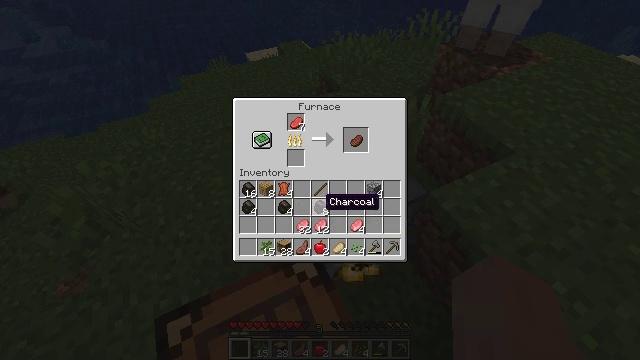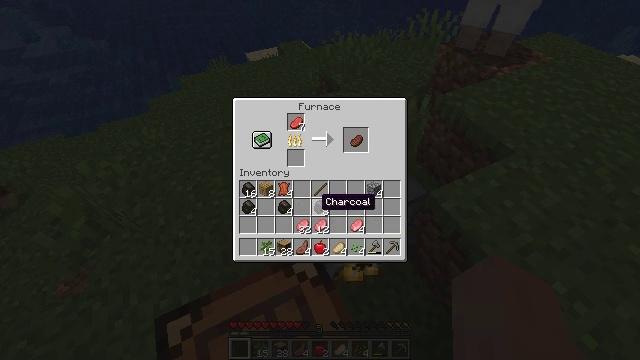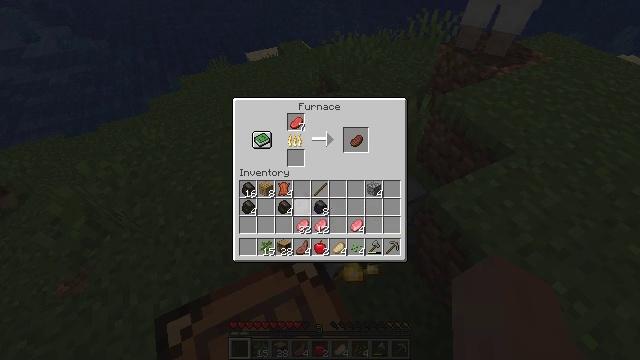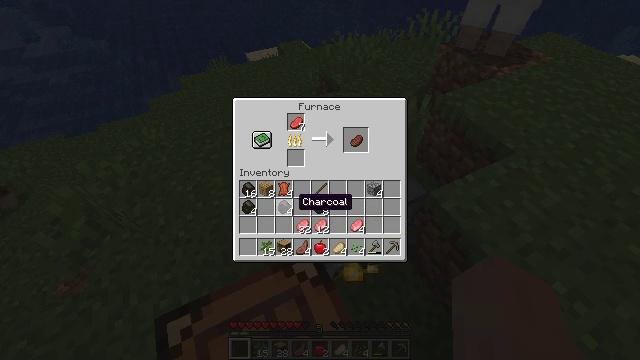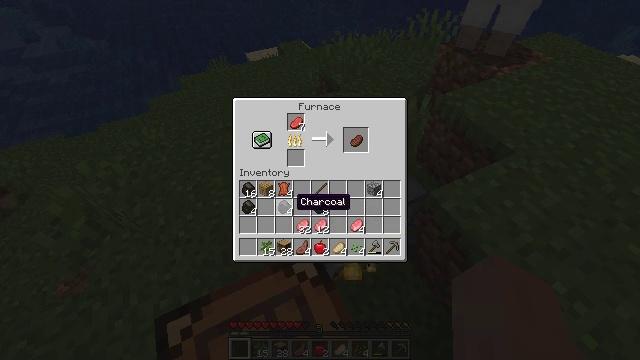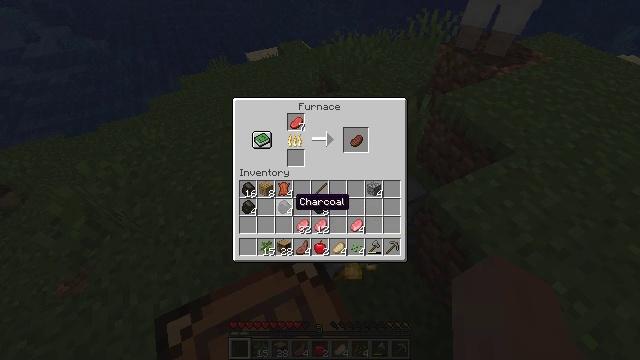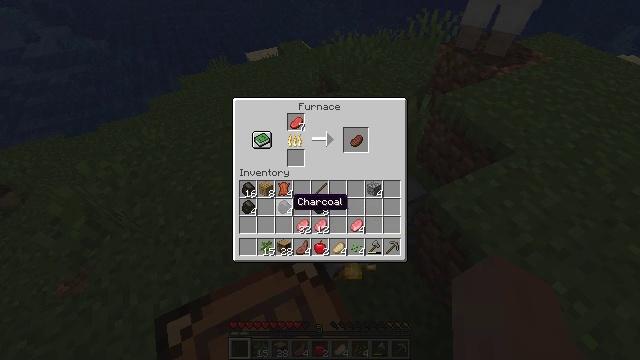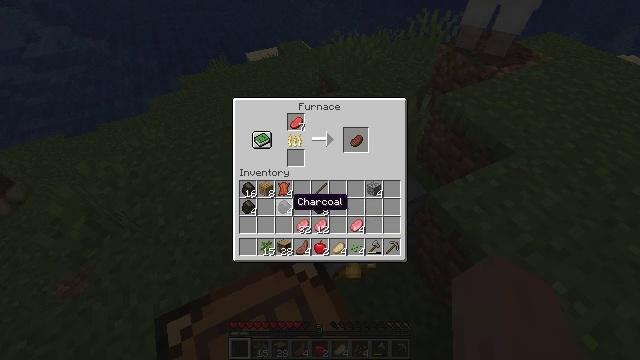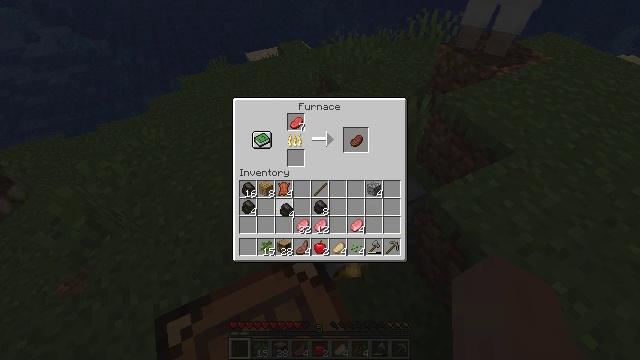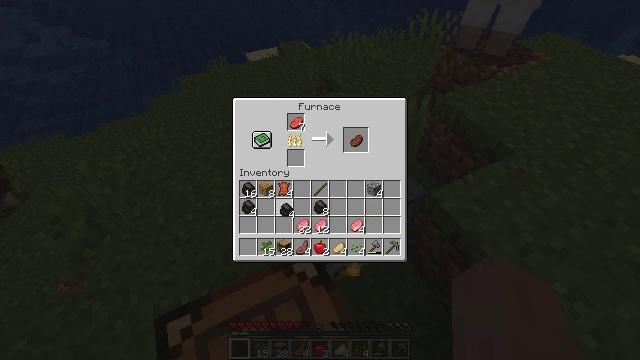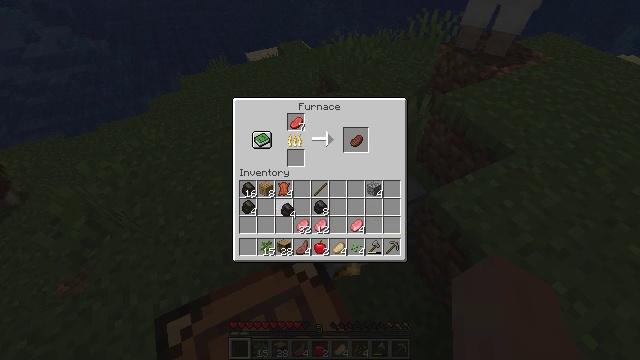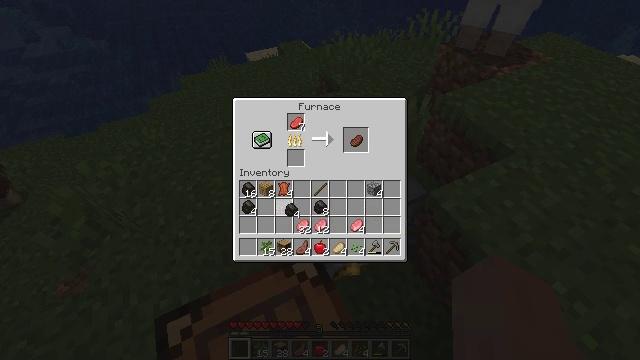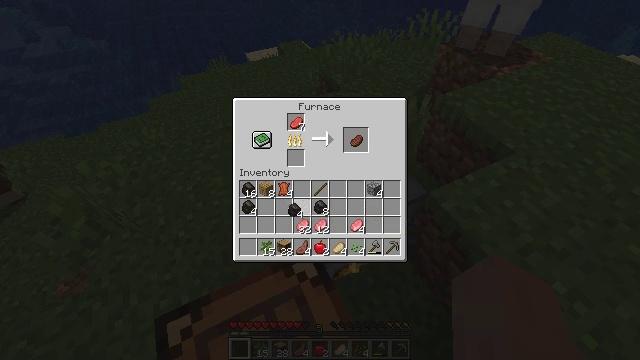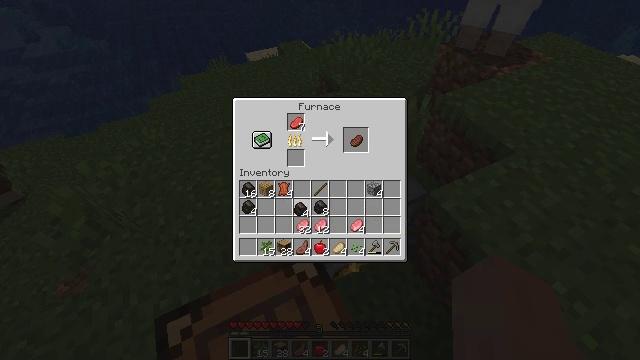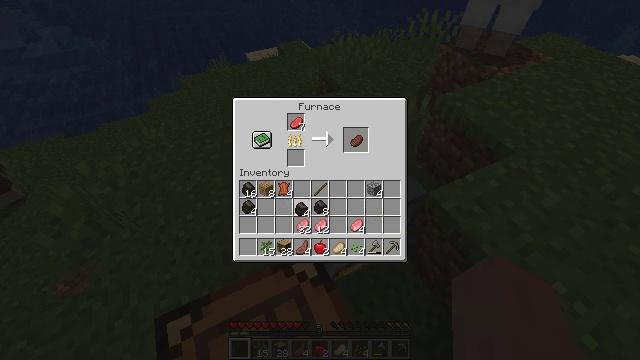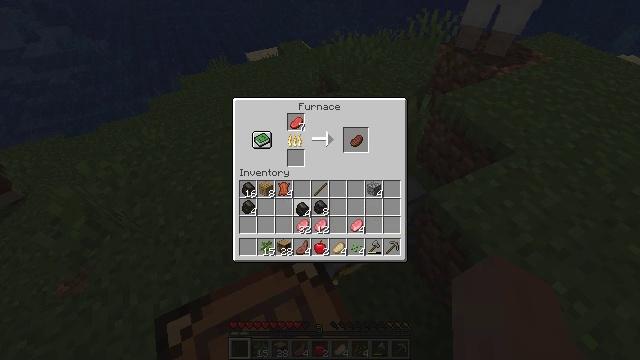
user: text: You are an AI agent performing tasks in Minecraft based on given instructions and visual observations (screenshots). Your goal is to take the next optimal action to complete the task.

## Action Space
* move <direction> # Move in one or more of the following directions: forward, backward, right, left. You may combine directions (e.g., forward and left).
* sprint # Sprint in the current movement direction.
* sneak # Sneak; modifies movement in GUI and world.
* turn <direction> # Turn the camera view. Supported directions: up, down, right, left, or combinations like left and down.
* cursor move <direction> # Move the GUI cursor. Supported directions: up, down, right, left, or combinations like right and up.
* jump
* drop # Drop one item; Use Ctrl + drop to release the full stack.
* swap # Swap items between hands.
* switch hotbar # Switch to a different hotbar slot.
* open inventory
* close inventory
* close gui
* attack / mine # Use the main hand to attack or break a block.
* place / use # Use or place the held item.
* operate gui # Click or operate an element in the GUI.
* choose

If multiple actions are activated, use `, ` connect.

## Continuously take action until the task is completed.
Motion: motion action
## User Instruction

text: Heat raw beef in the furnace to cook it.
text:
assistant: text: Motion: no_op
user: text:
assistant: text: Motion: turn left
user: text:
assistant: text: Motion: no_op
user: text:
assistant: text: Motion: no_op
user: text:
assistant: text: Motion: no_op
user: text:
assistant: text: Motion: no_op
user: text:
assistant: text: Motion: no_op
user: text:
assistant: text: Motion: attack / mine
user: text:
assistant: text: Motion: attack / mine
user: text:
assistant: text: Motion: attack / mine
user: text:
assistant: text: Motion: no_op
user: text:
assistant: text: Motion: no_op
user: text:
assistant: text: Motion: no_op
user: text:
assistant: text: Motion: no_op
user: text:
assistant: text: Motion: no_op
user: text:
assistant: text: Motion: no_op
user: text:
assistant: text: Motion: attack / mine
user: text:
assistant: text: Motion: attack / mine
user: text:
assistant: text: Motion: attack / mine
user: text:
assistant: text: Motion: no_op
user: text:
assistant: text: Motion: no_op
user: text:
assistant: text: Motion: no_op
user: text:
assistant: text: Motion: turn right
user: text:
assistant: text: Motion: turn right
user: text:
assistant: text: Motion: turn right
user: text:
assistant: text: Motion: no_op
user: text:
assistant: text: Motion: no_op
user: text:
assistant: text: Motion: turn left
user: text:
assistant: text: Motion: no_op
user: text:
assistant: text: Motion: no_op